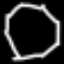
Label: octagon